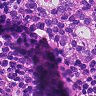
Metastatic tissue present: yes